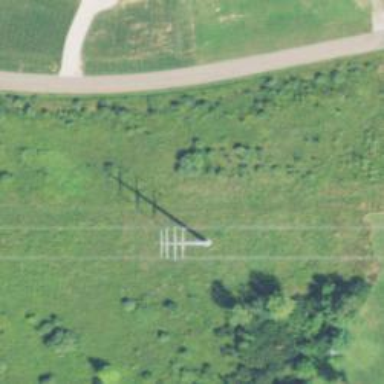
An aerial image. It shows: Power tower.